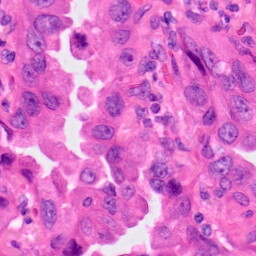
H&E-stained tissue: Lung